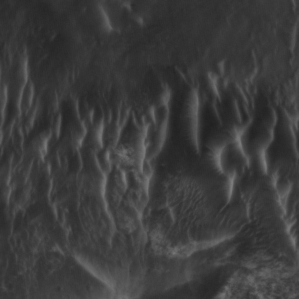
Label: non_frost